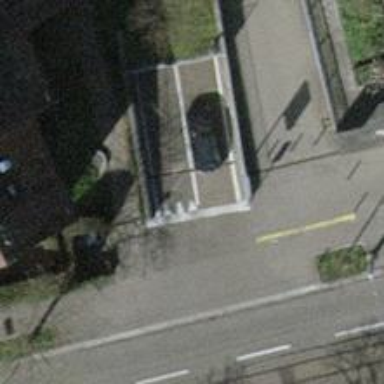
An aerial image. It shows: Parking area.